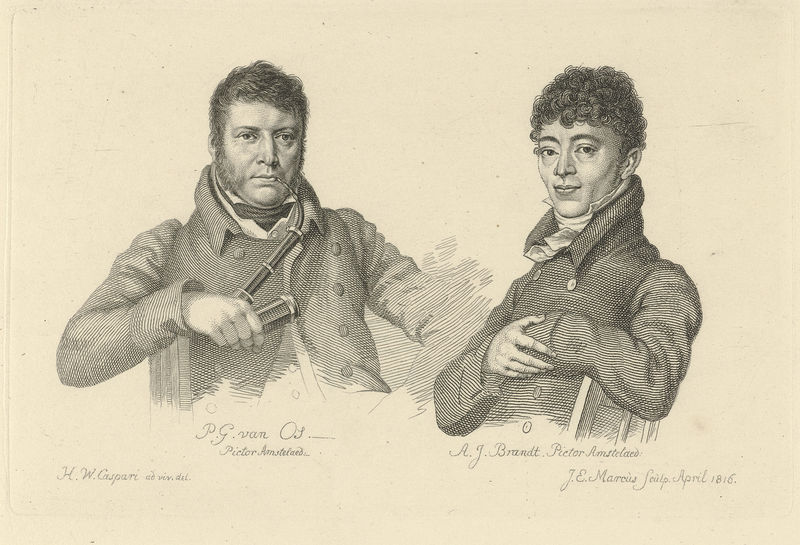
Titel: Portretten van Pieter Gerardus van Os en Albertus Jonas Brandt
Künstler: Jacob Ernst Marcus
Standort: Amsterdam
Institution: Rijksmuseum
Schlagwörter: männer, herren, graphik, pfeife, mäntel, raucehn